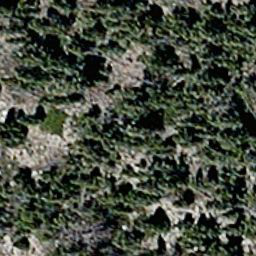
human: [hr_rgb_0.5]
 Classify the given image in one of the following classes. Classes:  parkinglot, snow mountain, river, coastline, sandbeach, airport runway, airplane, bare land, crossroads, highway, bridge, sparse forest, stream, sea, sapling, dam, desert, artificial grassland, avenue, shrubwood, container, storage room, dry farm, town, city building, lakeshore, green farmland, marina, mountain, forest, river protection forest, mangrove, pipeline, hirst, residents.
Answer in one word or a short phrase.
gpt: sparse forest